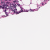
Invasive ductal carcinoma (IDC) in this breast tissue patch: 0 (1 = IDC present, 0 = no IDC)